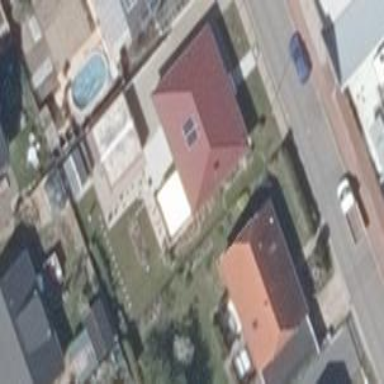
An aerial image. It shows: Detached building.